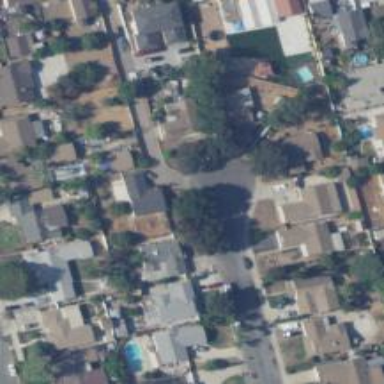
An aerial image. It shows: Residential road.